Question: I know that have operator 'VERSIONS BETWEEN TIMESTAMP MINVALUE AND MAXVALUE', but it's don't work correct. Query
'''
SELECT VERSIONS_ENDTIME, VERSIONS_OPERATION FROM mytable VERSIONS BETWEEN TIMESTAMP MINVALUE AND MAXVALUE
'''
return empty feilds: 'VERSIONS_ENDTIME' and 'VERSIONS_OPERATION'.

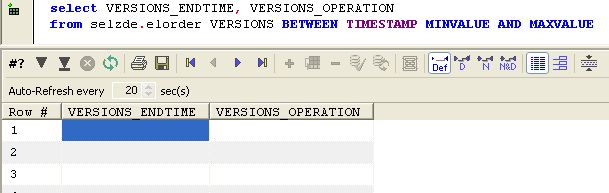
Answer: You can try to use <URL>, but this kind of approach is not feasible for a production system. This approach should be used for recovery or administrational queries.
Under normal circumstances, you should have some other kind of method for detecting when a row was inserted, for example you can add a 'date' column in your table and populate it with 'SYSDATE' on each 'insert'.